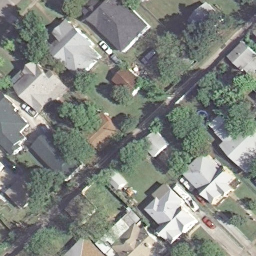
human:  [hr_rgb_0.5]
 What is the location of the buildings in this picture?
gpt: diagonal